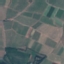
Land use / land cover class: PermanentCrop